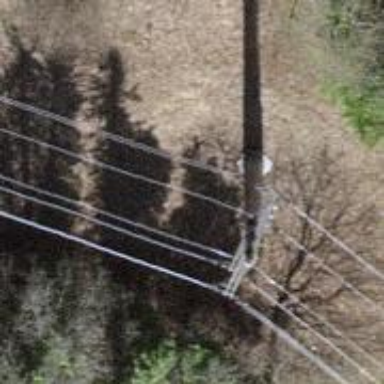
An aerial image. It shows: Power pole.